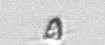
Label: Pyramimonas